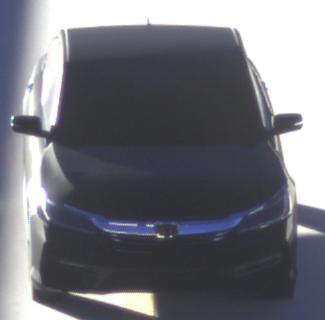
Make: Honda
Model: Accord Hybrid
Detailed model: 9. Generation
Model produced from: 2015
Model produced until: 2019
Doors: 4
Color: black
Road condition: dry road
Daytime: sunrise or sunset
Contrast: high contrast